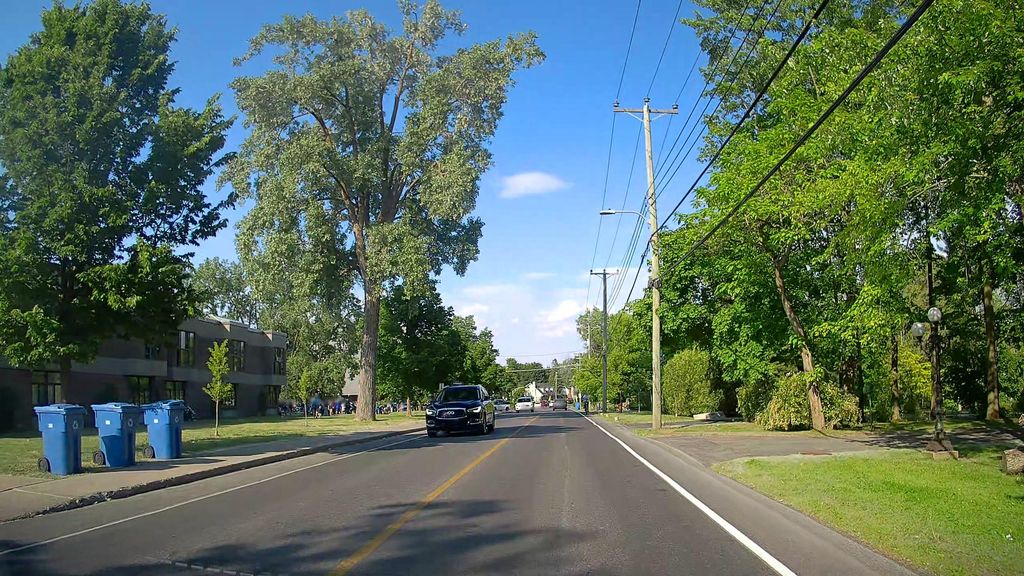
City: montreal